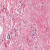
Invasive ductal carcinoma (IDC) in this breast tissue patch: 0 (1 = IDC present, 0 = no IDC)